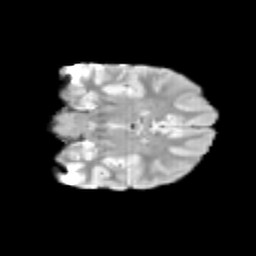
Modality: T2w
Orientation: coronal
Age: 14
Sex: female
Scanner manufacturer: siemens
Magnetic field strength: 3 T
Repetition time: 3.8 s
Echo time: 0.07 s